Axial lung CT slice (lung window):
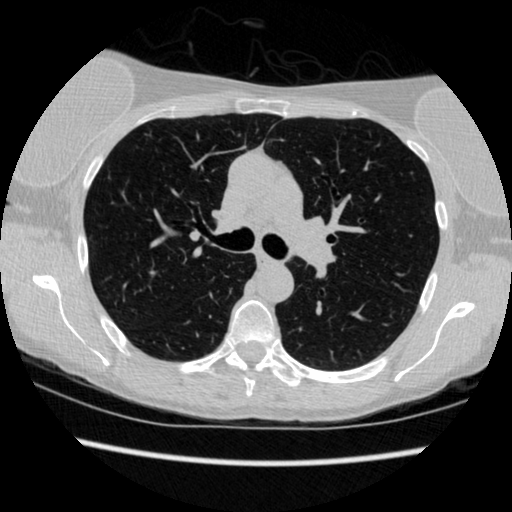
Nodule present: no